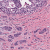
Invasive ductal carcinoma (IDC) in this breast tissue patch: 1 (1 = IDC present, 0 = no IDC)